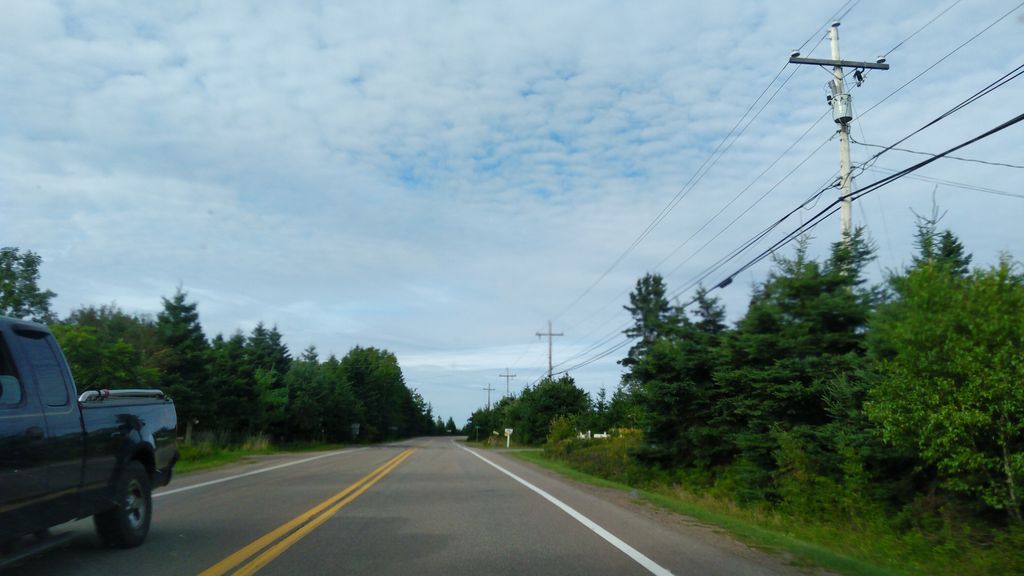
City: charlottetown